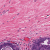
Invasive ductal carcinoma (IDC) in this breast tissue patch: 0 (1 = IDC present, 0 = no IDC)